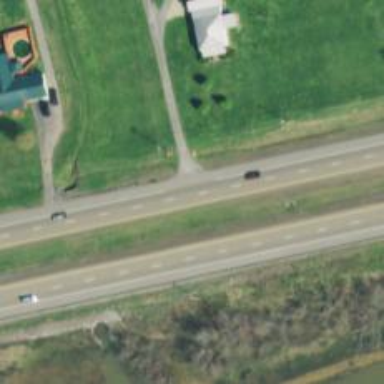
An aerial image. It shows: This image shows trunk highway that functions as expressway.